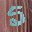
Label: 5